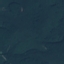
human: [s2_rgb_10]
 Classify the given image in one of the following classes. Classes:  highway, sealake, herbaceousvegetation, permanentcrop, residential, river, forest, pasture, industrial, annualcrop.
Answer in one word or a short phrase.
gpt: Forest